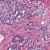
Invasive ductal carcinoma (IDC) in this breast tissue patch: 1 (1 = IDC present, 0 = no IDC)